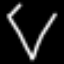
Label: diamond